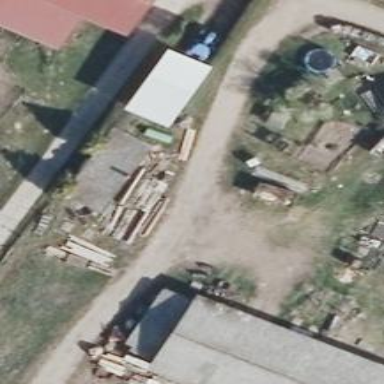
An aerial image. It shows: Sawmill craft.